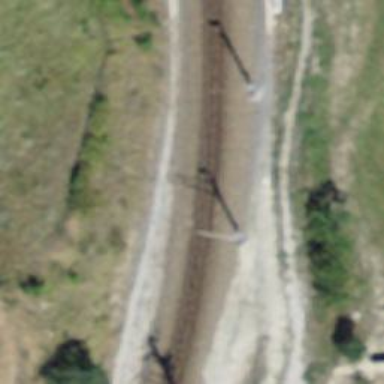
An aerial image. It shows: Catenary mast for power lines.